Question: I'm using a class to store a list of floats and then using those floats to create a waveform constructed out of hashes (#).
I need to add a function that uses a lambda which can be used to replace every value with another based on the original value. For example, all values such that abs(x) < 0.5 become -1.0 or 1.0 depending on whether they were originally negative or positive.
I'm stuck on how to draw the waveform in the console in python. The waveform of numbers should look like this:
Number Hash Waveform

Thank you.
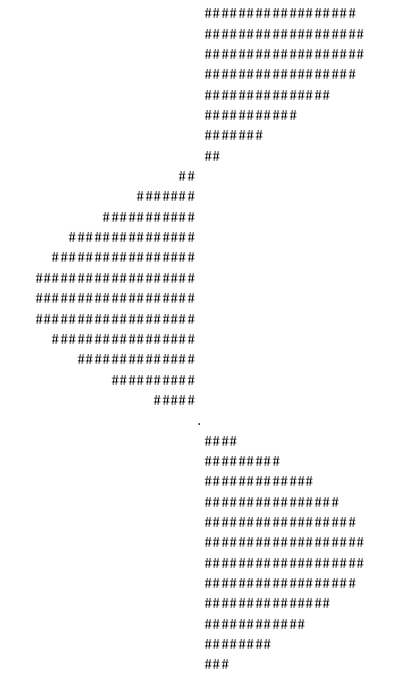
Answer: Lambda functions in python are used in place of an actual named function for convenience and brevity so I dont know if making a function which contains a lambda function is the correct thing here. You could add a method which acts on your list like this:
'''
def transform(self):
temp = []
for x in self.mylist:
if abs(x) < 0.5:
temp.append(-1.0)
else:
temp.append(+1.0)
return temp
'''
alternatively you could do it 'inline' with a lambda like this:
'''
lambda x: -1.0 if abs(x) < 0.5 == 0 else +1.0
'''
Or better still you could use a list comprehension:
'''
newList = [-1.0 if abs(x) < 0.5 else 1.0 for x in oldList]
'''